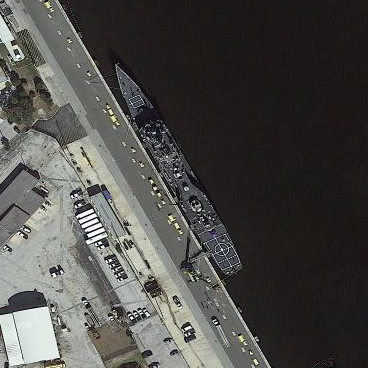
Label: cruiser